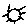
Label: sun